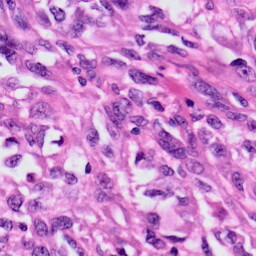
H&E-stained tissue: Skin